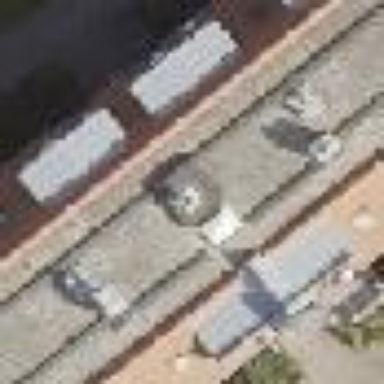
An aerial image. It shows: Unique apartment building with double saltbox roof shape.